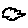
Label: cloud